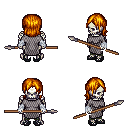
a pixel art fantasy rpg character, male body template, skeleton, chain mail, teal pants, dark blonde long bangs hairstyle, white cloth bandages, ghillies, spear, four views (front, back, left, right), 2x2 character sprite sheet, small pixel art, hard edges, no anti-aliasing